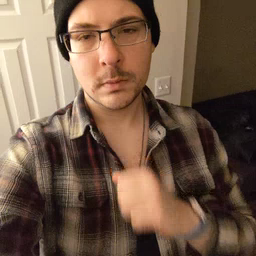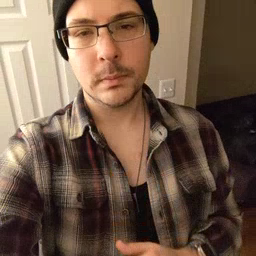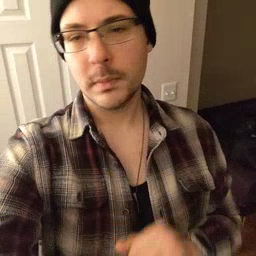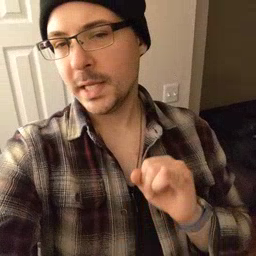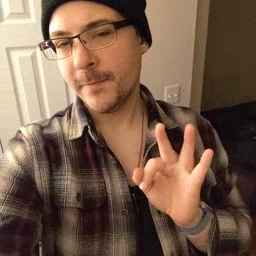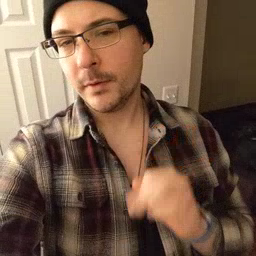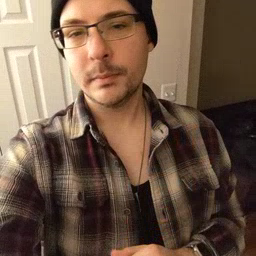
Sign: if